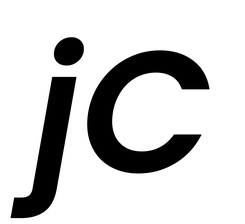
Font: Poppins-SemiBoldItalic